Interaction volume radius: 5 \u00c5
Interaction volume height: 35 \u00c5
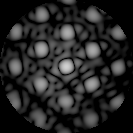
Disorder parameter: 0.1928